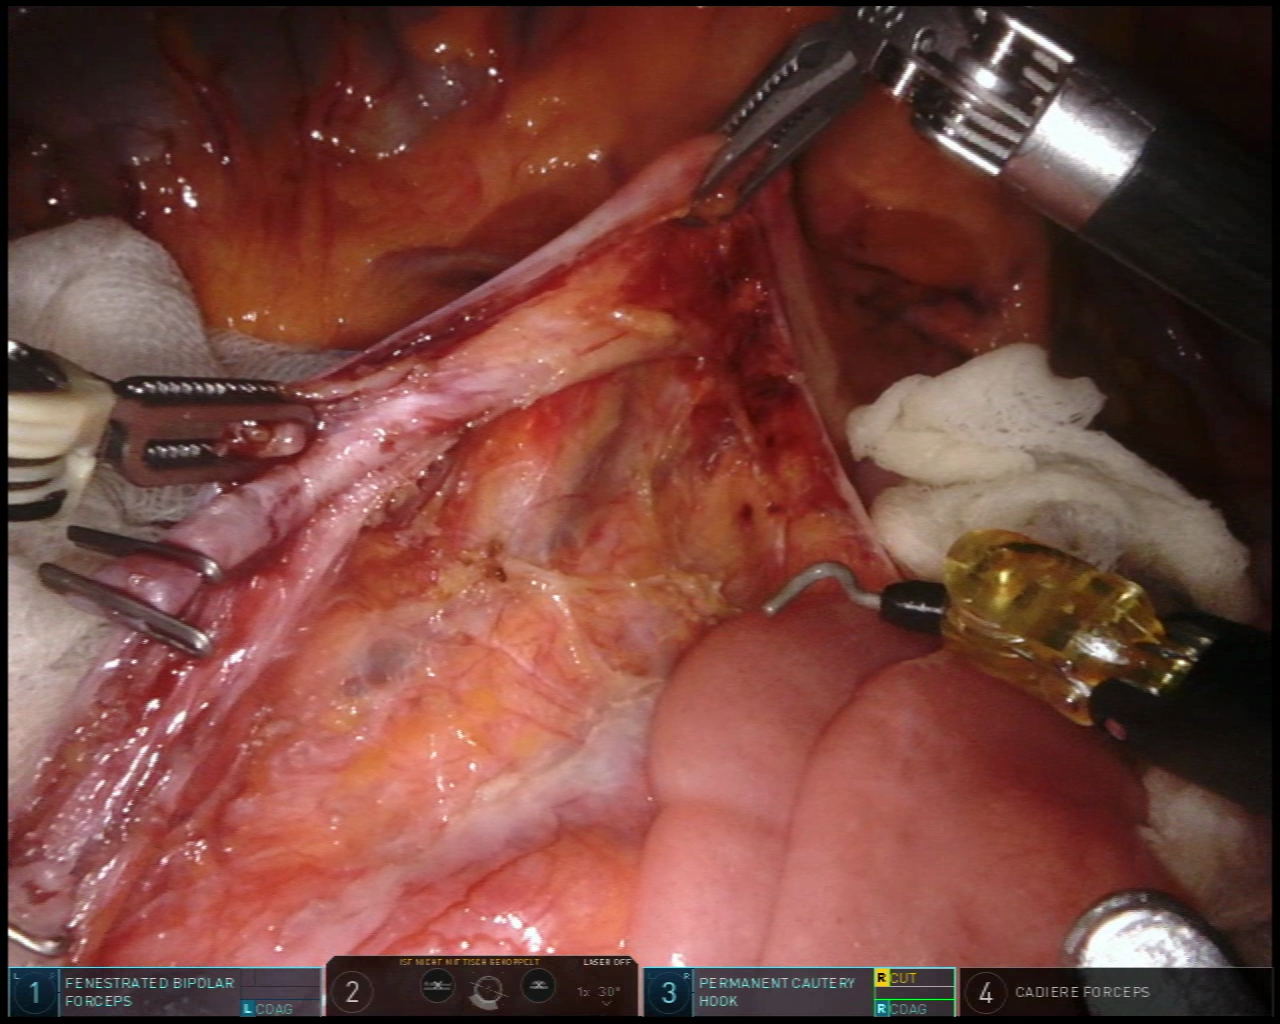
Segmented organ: small_intestine
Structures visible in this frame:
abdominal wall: no
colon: yes
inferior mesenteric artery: yes
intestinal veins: yes
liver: no
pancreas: no
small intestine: yes
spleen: no
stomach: no
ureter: no
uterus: no
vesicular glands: no